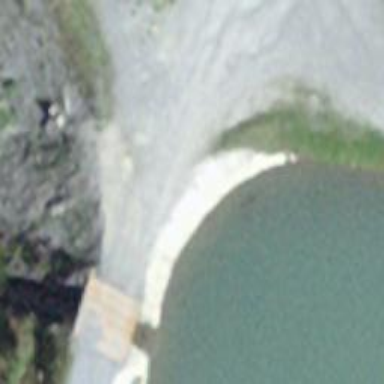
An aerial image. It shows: Track road on gravel surface leading over bridge with grade 2 track type.